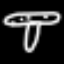
Label: mushroom